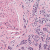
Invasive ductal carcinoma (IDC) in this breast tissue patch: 1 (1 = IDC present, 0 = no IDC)